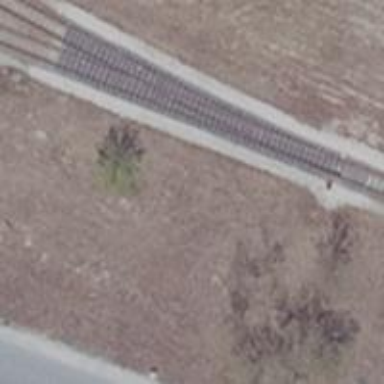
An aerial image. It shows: Railway switch.